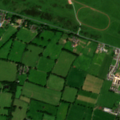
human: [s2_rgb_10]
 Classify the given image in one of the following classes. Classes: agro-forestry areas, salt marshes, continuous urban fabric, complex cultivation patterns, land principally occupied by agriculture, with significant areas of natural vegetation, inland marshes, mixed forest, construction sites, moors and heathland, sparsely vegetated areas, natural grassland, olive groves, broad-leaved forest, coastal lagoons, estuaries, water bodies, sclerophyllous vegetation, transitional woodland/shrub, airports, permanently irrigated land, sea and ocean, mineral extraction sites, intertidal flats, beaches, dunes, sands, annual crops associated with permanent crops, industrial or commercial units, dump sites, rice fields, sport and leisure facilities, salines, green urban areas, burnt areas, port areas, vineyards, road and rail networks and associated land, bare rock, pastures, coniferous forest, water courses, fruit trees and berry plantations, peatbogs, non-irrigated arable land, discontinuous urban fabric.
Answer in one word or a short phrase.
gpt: pastures, natural grassland